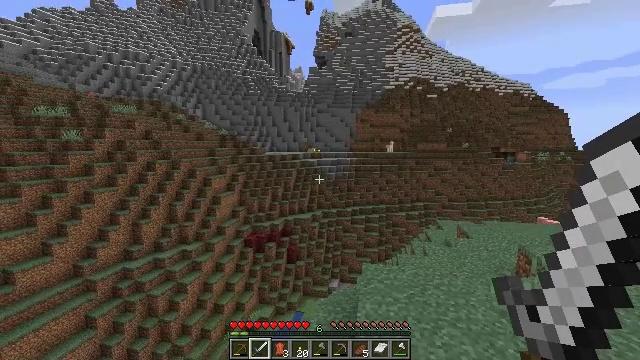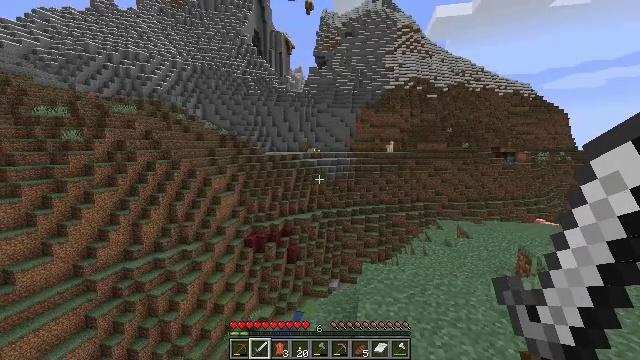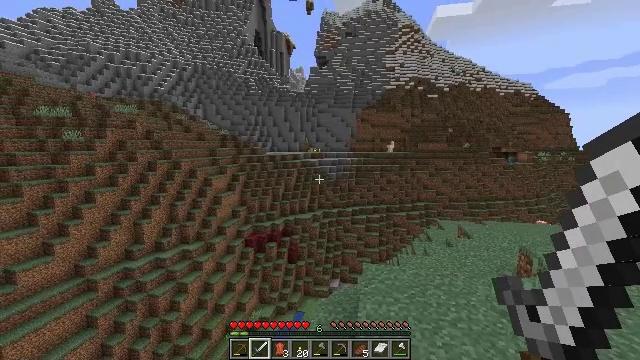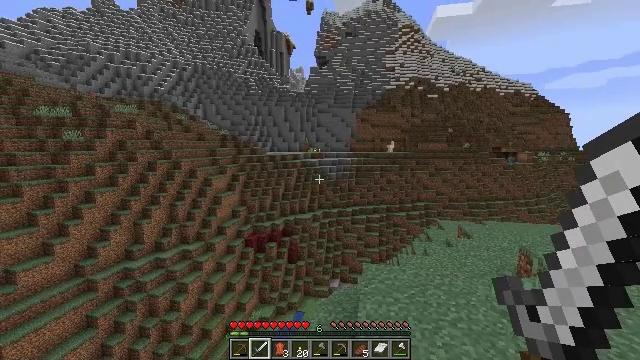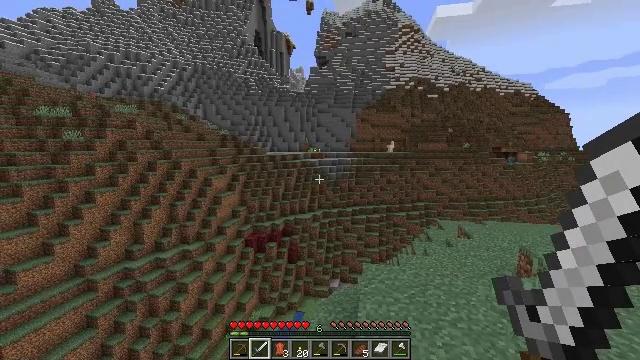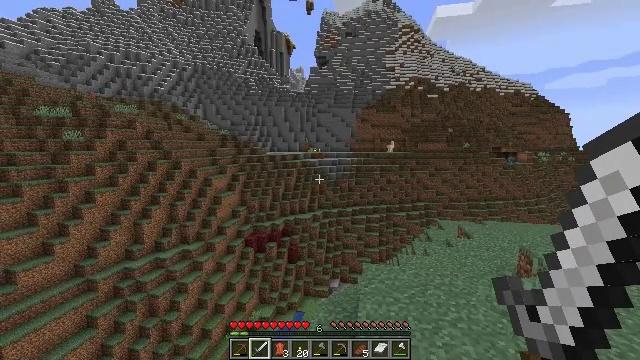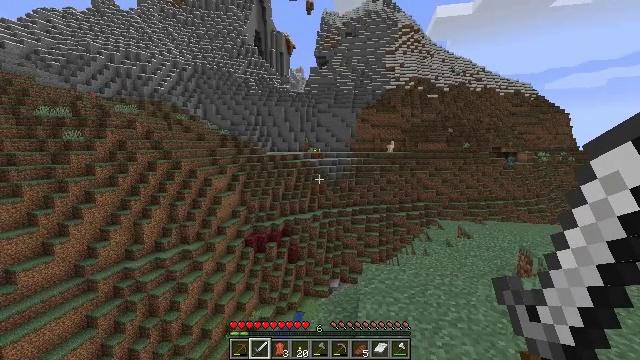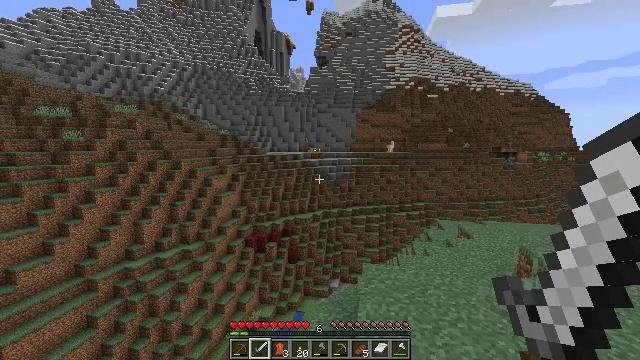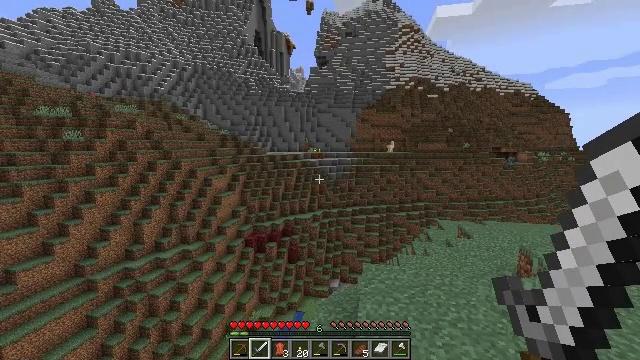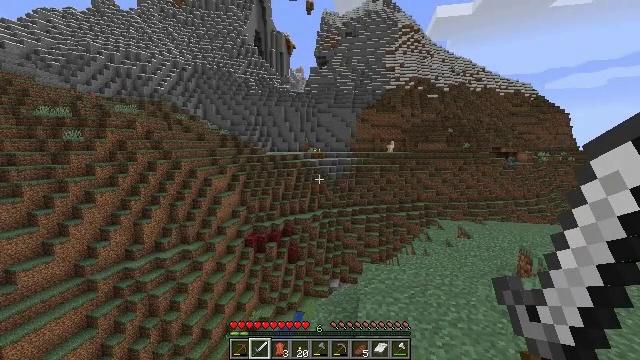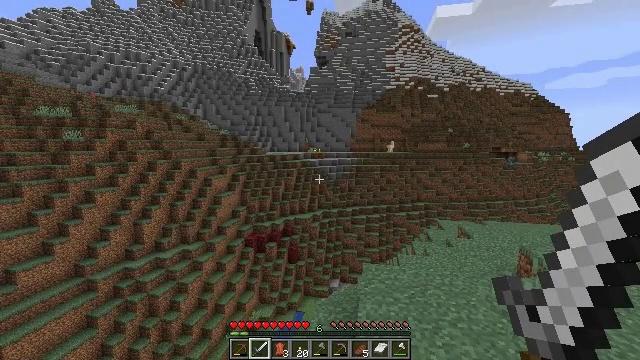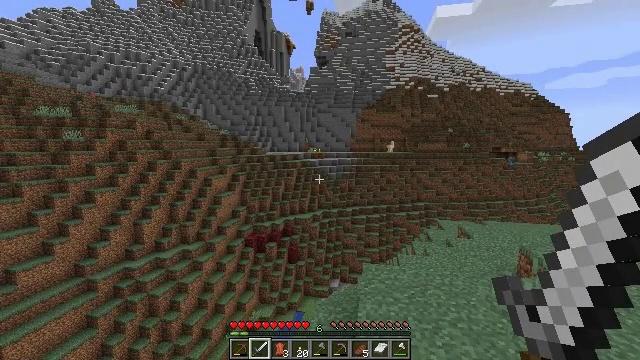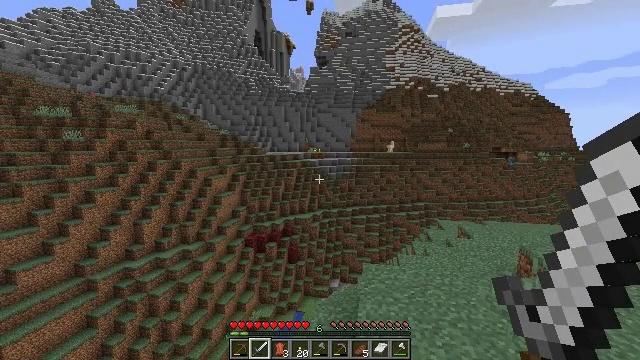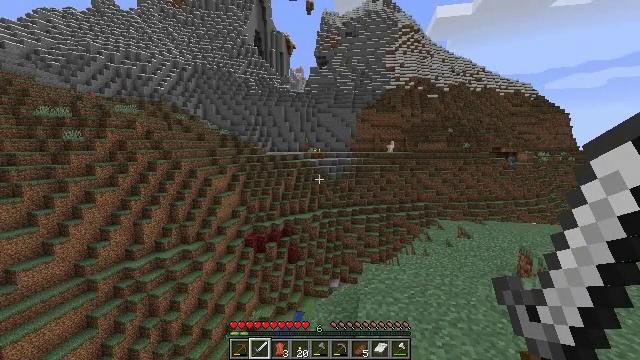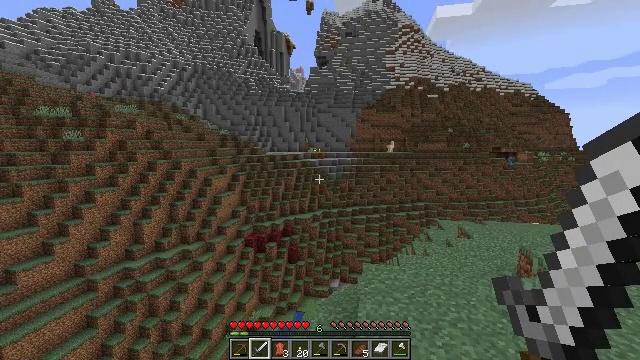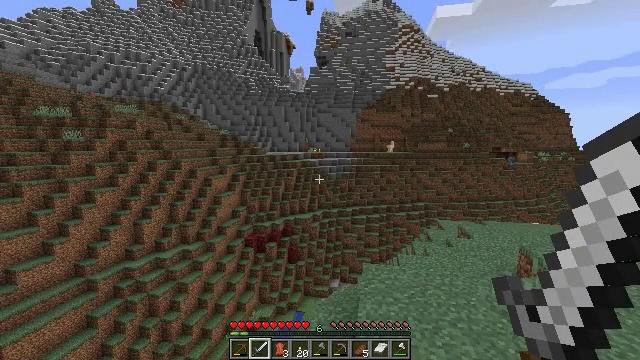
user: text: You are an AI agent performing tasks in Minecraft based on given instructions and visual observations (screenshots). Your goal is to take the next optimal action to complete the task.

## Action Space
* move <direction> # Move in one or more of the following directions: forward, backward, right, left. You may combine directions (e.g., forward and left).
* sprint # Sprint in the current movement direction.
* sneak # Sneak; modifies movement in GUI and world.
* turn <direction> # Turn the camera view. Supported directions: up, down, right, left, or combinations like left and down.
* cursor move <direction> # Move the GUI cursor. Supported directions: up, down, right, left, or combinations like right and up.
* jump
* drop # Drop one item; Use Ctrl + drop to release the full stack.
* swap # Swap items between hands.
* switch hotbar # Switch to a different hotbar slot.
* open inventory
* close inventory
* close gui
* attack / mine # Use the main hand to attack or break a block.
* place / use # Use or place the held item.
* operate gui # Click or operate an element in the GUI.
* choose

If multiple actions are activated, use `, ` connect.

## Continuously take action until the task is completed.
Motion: motion action
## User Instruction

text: Gather oak leaves by attacking.
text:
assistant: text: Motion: no_op
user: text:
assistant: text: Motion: no_op
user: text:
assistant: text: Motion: no_op
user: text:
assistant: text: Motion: no_op
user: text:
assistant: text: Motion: no_op
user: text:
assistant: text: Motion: no_op
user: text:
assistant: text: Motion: no_op
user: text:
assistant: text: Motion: no_op
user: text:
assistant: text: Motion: no_op
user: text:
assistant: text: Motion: no_op
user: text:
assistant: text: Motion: no_op
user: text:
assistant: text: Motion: no_op
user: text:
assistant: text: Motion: no_op
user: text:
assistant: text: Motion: no_op
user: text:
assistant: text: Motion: no_op
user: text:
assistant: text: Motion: no_op
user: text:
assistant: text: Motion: no_op
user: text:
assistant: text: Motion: no_op
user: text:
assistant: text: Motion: no_op
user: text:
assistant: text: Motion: turn left
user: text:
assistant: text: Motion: turn left
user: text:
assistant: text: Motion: turn left
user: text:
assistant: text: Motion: turn left
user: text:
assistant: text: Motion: turn left
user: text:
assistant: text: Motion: turn left
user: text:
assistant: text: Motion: no_op
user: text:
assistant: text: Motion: no_op
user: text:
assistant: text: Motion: no_op
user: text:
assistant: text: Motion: no_op
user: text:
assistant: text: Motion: no_op